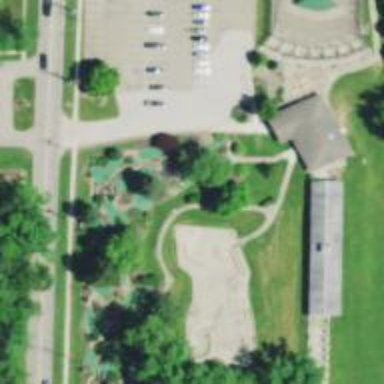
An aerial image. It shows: Path used for both walking and golf.